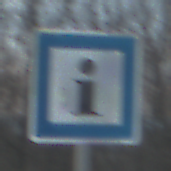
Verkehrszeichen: Informationsstelle
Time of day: SunriseSunset
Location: Outdoor (RoadRail)
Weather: PartlyCloudy
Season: NotSpecified
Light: Natural